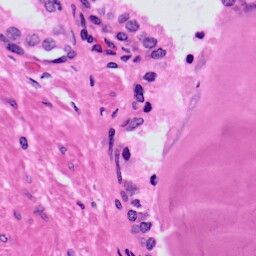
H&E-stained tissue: Prostate